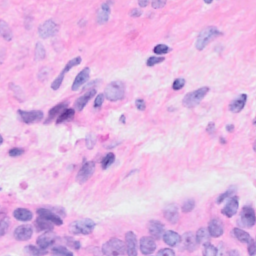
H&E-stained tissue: Breast